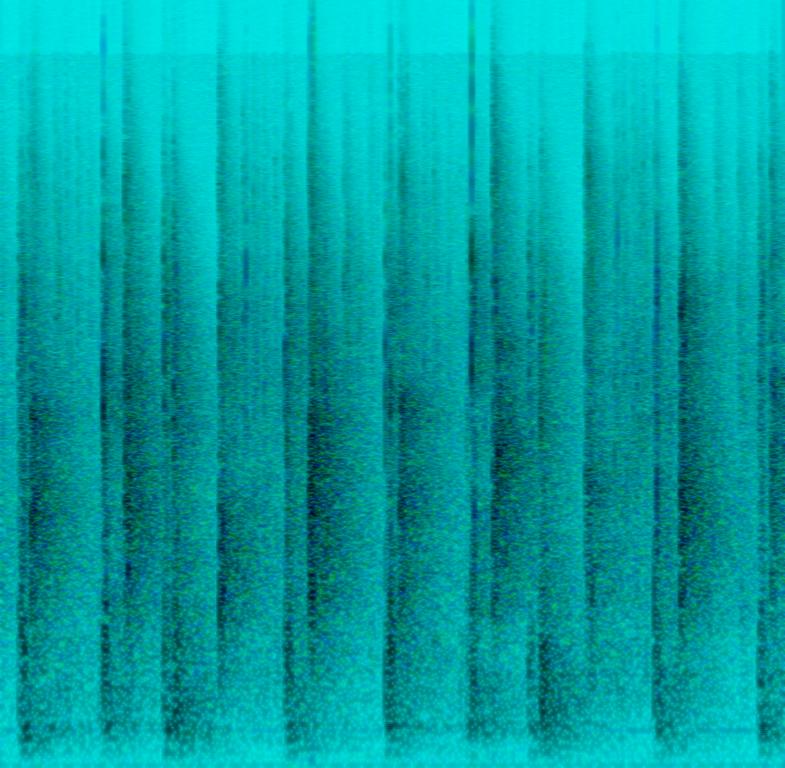
The song is an instrumental. The tempo is fast with three percussionists performing a rhythmic groove with sounds breathed by clapping body parts and tapping the floor. The song is energetic and highly engaging. The audio quality is average and performed live.